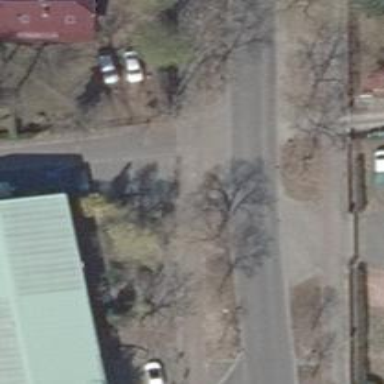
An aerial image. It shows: Asphalt service road.